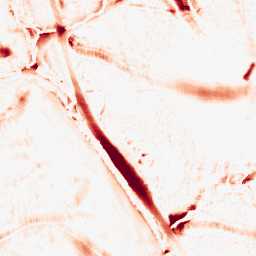
Category: morphological
Decomposition family: morphological_ellipse
Decomposition parameters: operation: opening
width: 30
height: 30
Upsampling method: quartic
Upsampling parameters: scale: 2
Upsampling scale: 2